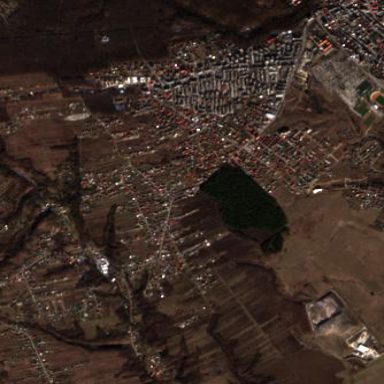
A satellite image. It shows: Residential area in the suburb.